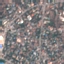
Land use / land cover: Residential